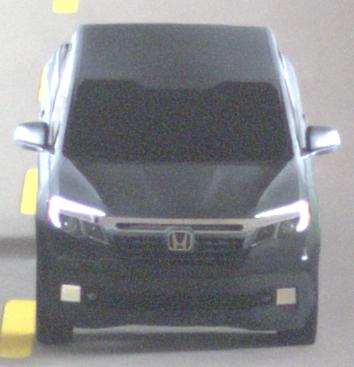
Make: Honda
Model: Ridgeline
Detailed model: Gen. 2
Model produced from: 2016
Model produced until: 2020
Doors: 4
Color: black
Road condition: dry road
Daytime: midday
Contrast: medium contrast